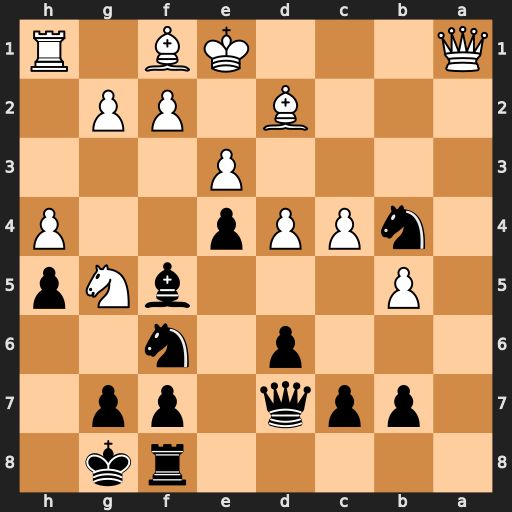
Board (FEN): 5rk1/1ppq1pp1/3p1n2/1P3bNp/1nPPp2P/4P3/3B1PP1/Q3KB1R
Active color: b
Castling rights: K
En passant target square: -
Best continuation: Nc2+ Kd1 Nxa1